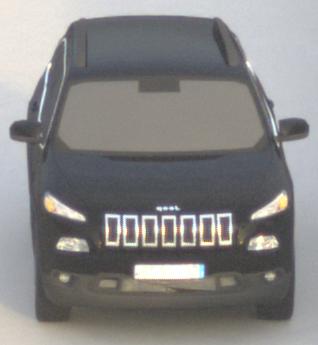
Make: Jeep
Model: Cherokee 3.2 V6 Pentastar
Detailed model: Cherokee (KL)
Model produced from: 2014/07
Model produced until: 2015/07
Doors: 5
Color: black
Road condition: dry road
Daytime: sunrise or sunset
Contrast: low contrast